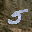
Label: 5